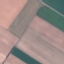
Land use / land cover class: AnnualCrop